Question: I have multiple '<span>' elements with bootstrap label style, and I get this:

How to solve this problem?
update: (added snippet)
'''
.label {
background-color: #5cb85c;
display: inline;
padding: .2em .6em .3em;
font-size: 75%;
font-weight: bold;
line-height: 1;
color: #fff;
text-align: center;
white-space: nowrap;
vertical-align: baseline;
border-radius: .25em;
}
'''
'''
<span class="label">text</span>
'''
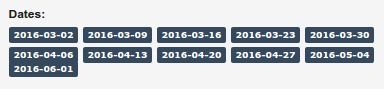
Answer: try this
'''
<style type="text/css">
.label {
background-color: #5cb85c;
display: inline;
padding: .2em .6em .3em;
font-size: 75%;
font-weight: bold;
line-height: 1;
color: #fff;
text-align: center;
white-space: nowrap;
vertical-align: baseline;
border-radius: .25em;
margin: 4px;
float: left;
}
</style>
<div class="col-sm-3">
<span class="label">2016-01-25</span>
<span class="label">2016-01-01</span>
<span class="label">2016-01-5</span>
<span class="label">2016-02-01</span>
<span class="label">2016-01-25</span>
<span class="label">2016-01-25</span>
<span class="label">2016-01-25</span>
<span class="label">2016-01-25</span>
</div>
'''